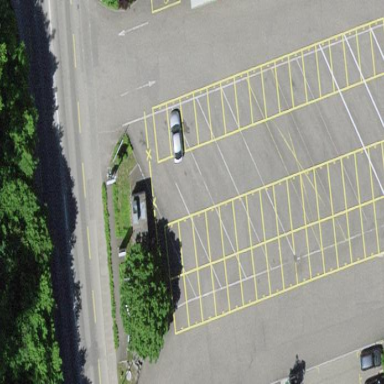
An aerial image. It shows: Parking area.